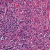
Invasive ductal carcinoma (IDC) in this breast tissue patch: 1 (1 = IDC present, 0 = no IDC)